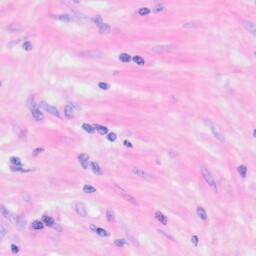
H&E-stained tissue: Kidney